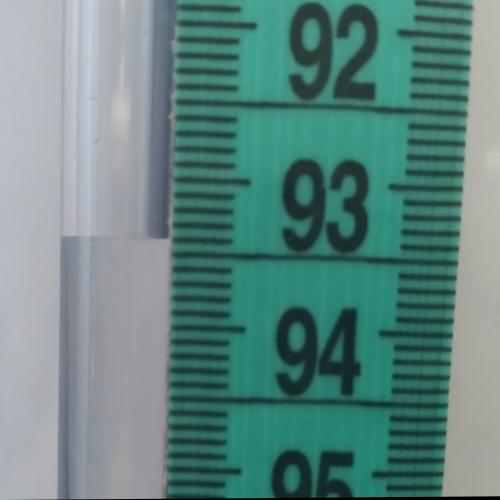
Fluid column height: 93.4 cm